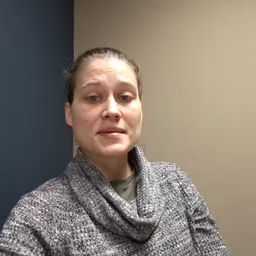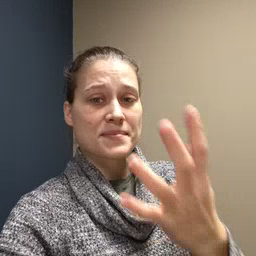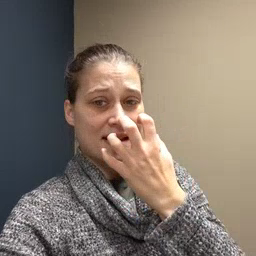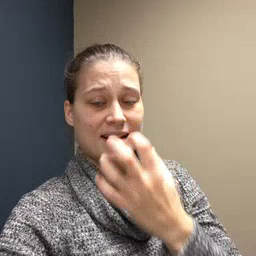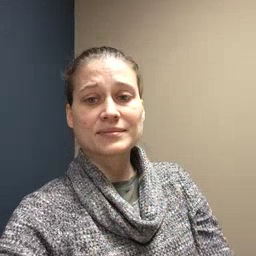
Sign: mad